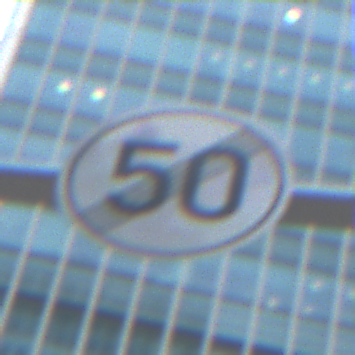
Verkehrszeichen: EndeGeschwindigkeit50
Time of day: MorningAfternoon
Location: Outdoor (Urban)
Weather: PartlyCloudy
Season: NotSpecified
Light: Natural